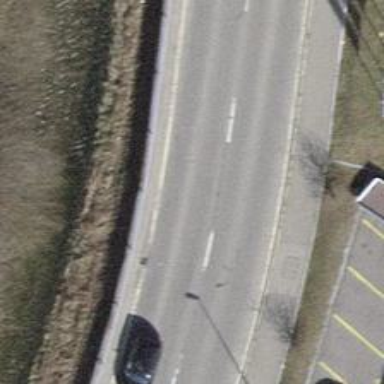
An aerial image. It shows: Secondary road with asphalt surface and sidewalk on the left side.